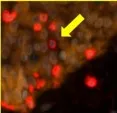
Multiplex fluorescence immunohistochemistry. Evaluation of immune cells before and after neoadjuvant therapy for upper urinary tract urothelial carcinoma. (C) Ki67high subpopulation of CD8 T cells (yellow arrows) was determined by visualizing nuclear Ki67 (pink) expression.
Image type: pathology (immunostaining)